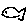
Label: fish